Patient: sex M, age 64
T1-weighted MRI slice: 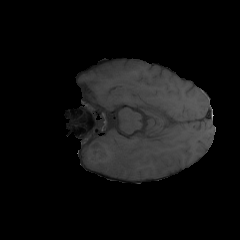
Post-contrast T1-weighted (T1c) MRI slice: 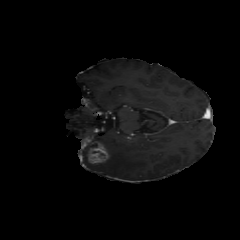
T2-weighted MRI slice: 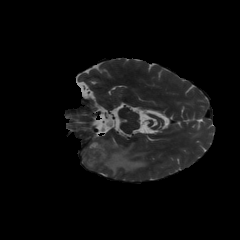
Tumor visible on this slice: yes
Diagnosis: Glioblastoma, IDH-wildtype
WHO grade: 4